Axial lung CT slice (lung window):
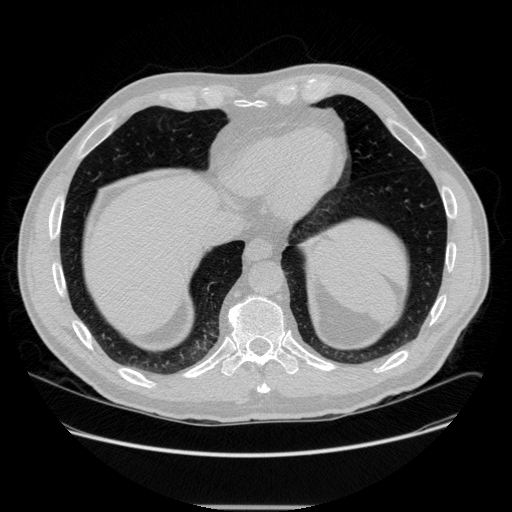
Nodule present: no